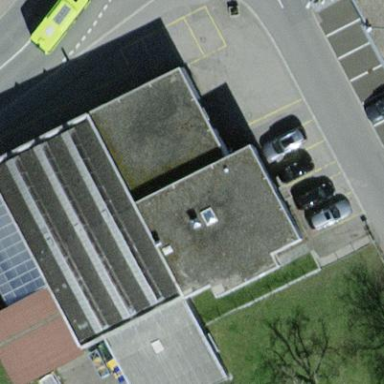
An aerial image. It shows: Commercial building.